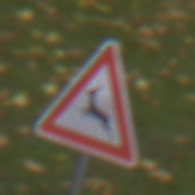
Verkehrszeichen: WildwechselRechts
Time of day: MorningAfternoon
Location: Outdoor (Nature)
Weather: Overcast
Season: Autumn
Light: Natural